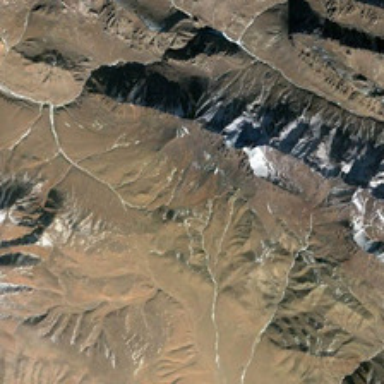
Some white snows cover part of khaki mountain .